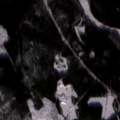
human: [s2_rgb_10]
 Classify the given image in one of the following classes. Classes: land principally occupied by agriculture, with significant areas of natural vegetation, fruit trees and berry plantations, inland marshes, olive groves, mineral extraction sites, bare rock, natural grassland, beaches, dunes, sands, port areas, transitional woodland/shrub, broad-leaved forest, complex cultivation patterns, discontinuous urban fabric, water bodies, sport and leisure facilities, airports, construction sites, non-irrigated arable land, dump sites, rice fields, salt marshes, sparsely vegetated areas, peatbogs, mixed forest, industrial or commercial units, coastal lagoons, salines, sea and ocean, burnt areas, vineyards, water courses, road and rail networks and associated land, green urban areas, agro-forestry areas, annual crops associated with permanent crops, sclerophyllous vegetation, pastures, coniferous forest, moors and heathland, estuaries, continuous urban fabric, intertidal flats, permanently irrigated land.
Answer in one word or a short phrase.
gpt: coniferous forest, mixed forest, transitional woodland/shrub